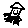
Label: square